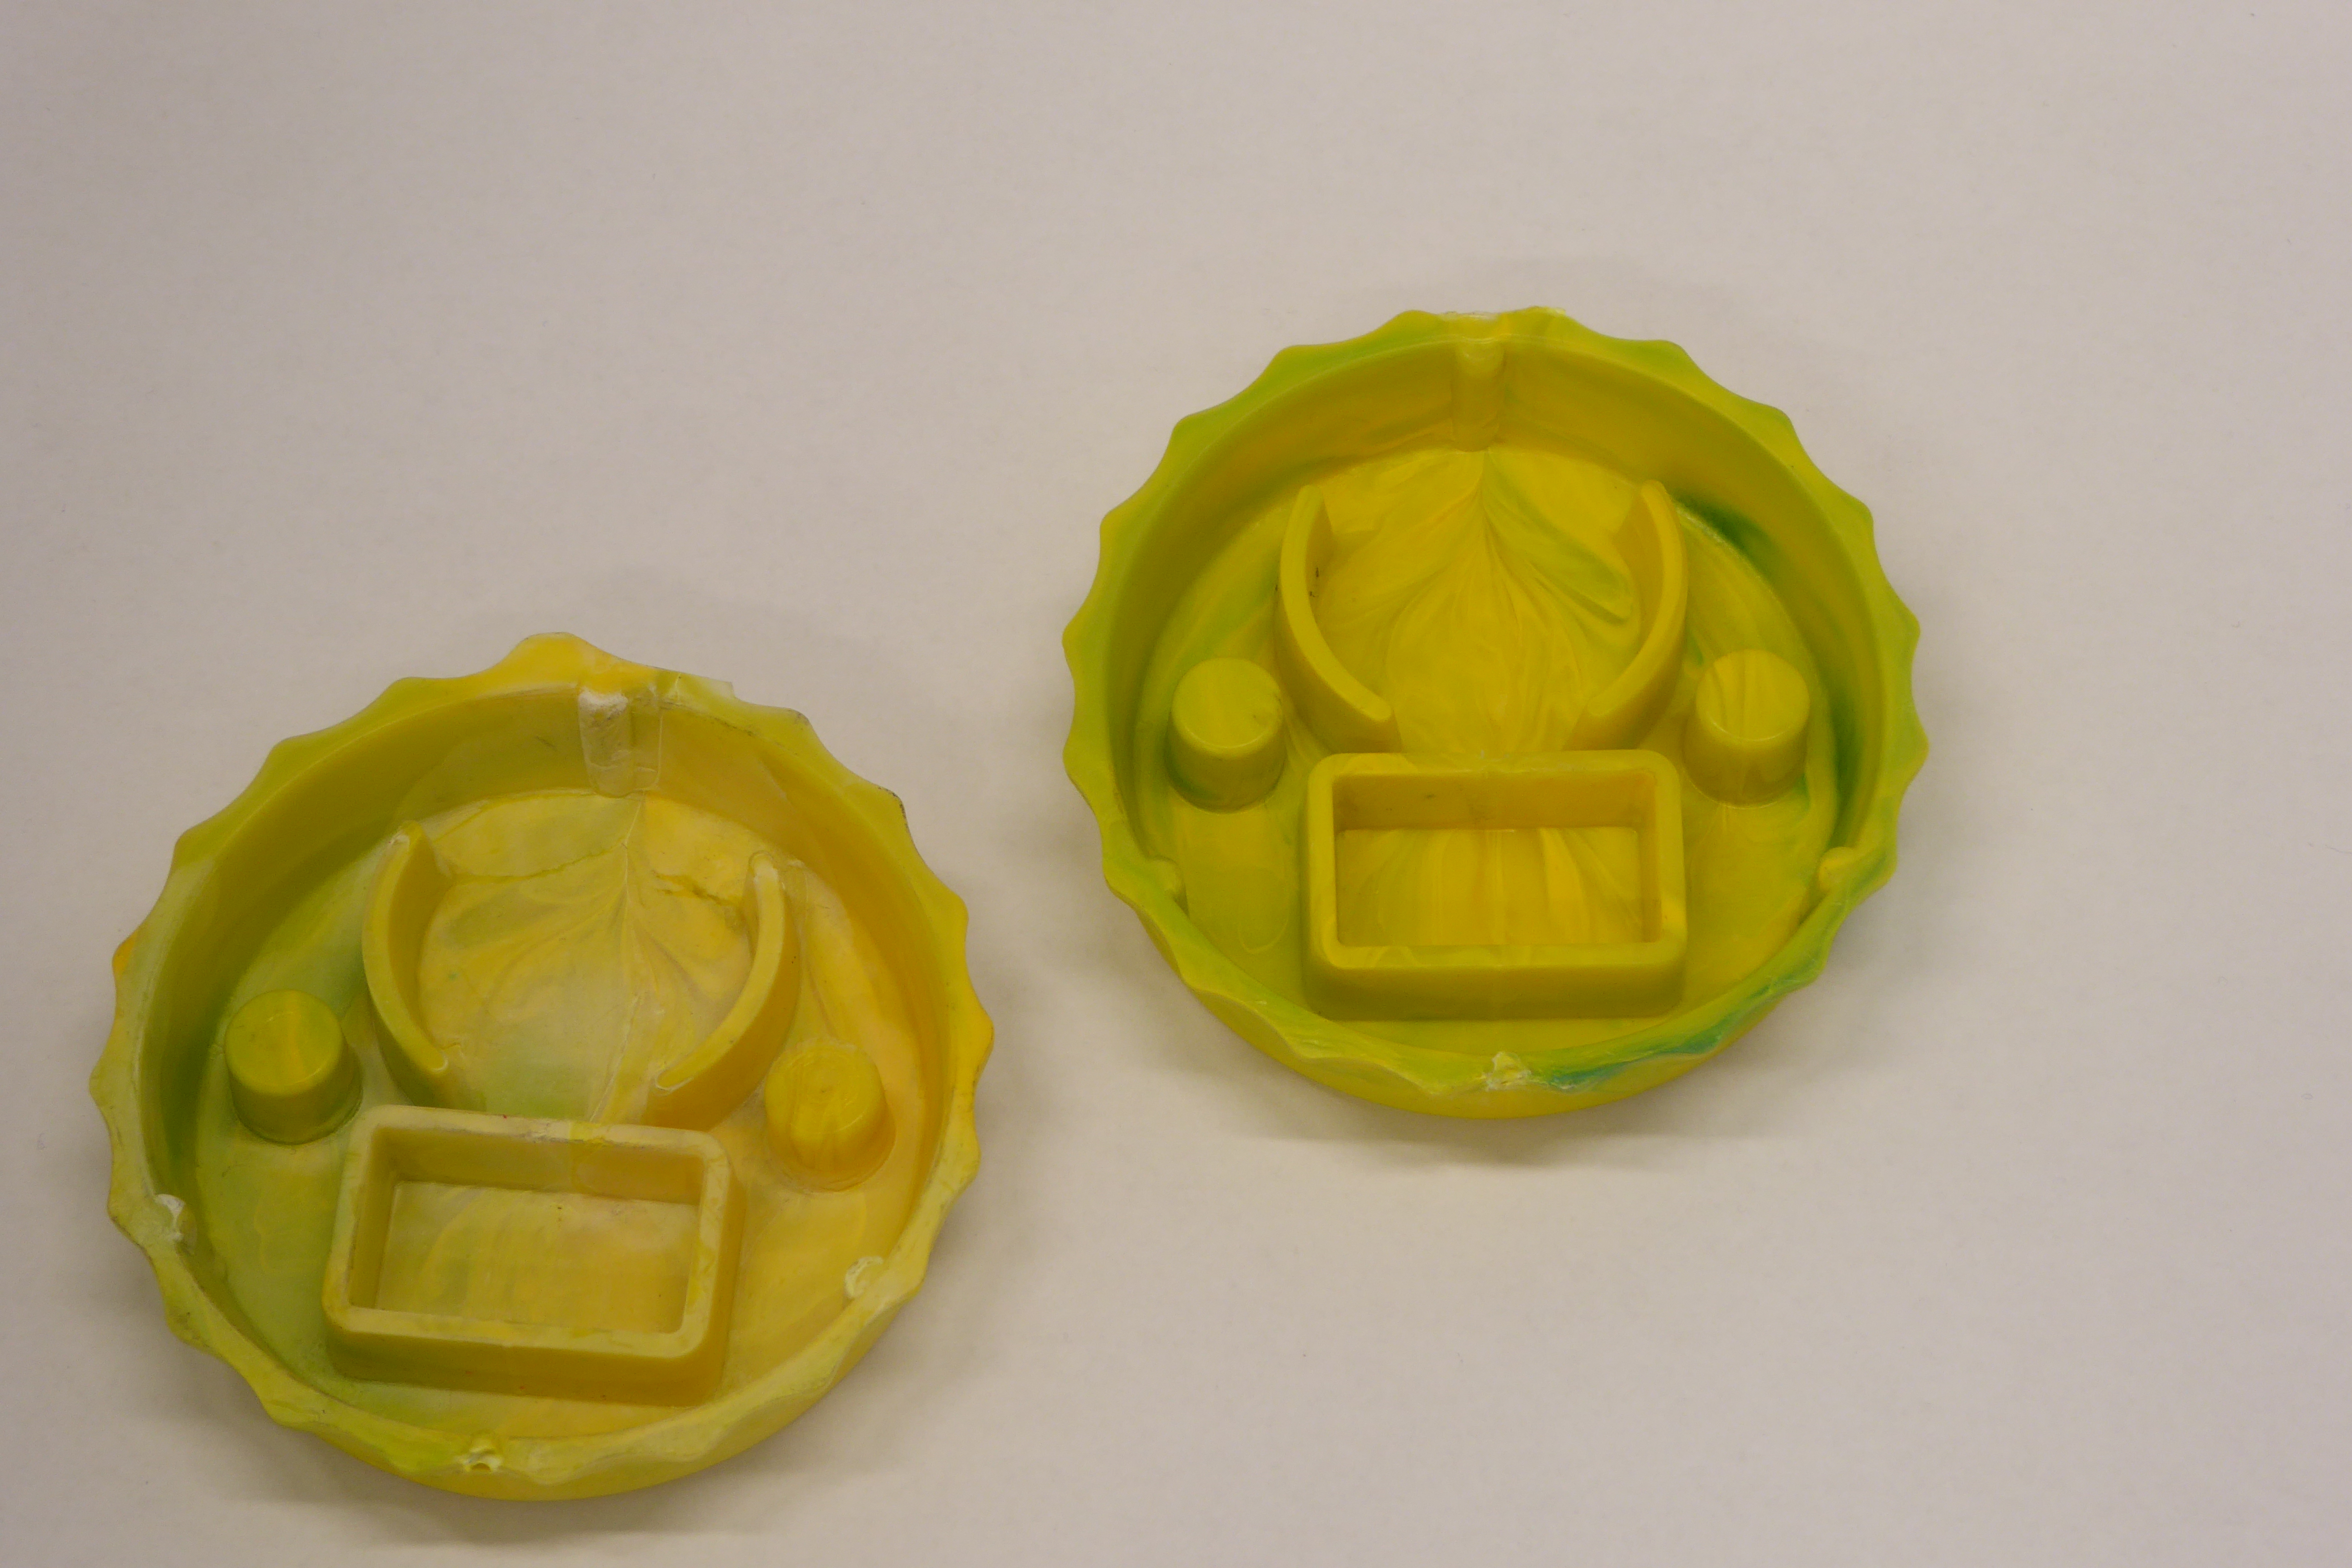
Label: Bottle Opener - Cover